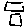
Label: square